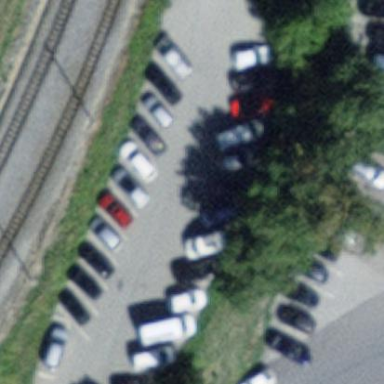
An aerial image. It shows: Street-side parking area with asphalt surface.